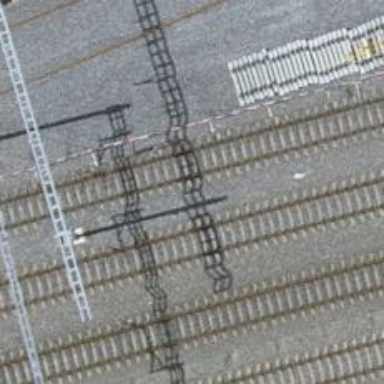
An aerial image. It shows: Single railway track with electrified contact line.